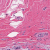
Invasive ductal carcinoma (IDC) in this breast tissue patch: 0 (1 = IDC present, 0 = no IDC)